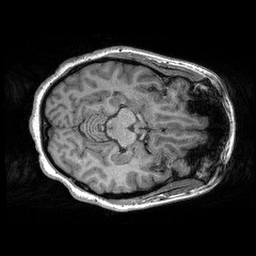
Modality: T1w
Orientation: axial
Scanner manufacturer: siemens
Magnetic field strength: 3 T
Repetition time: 2.3 s
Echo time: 0.00298 s